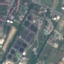
Land use / land cover class: Industrial